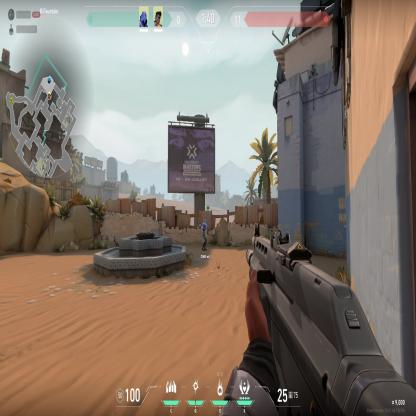
Label: teammate